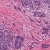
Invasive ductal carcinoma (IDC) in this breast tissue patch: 0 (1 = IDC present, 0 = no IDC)